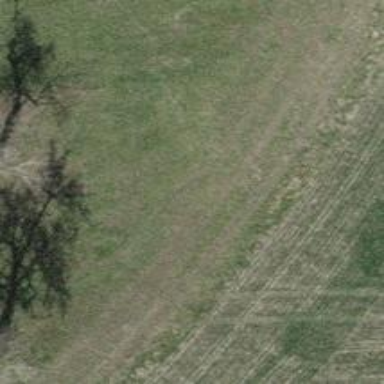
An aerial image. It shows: Grassy track with grade 5 track type.